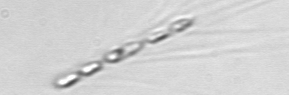
Label: Chaetoceros_subtilis